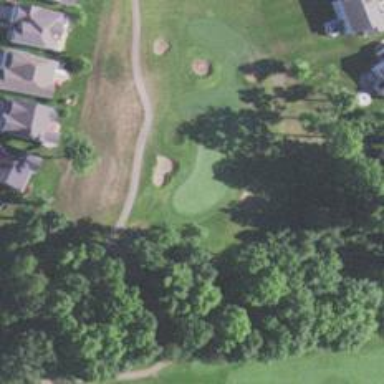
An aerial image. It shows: View of golf hole.